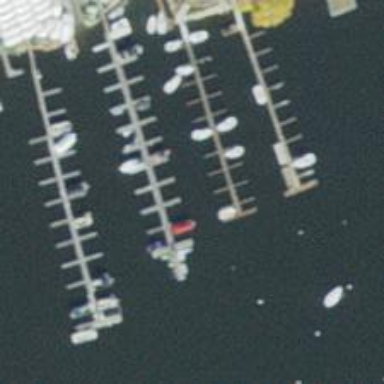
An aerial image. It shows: Marina on leisure land.